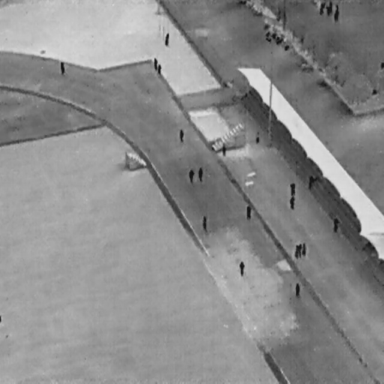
There are 22 People in the infrared image.